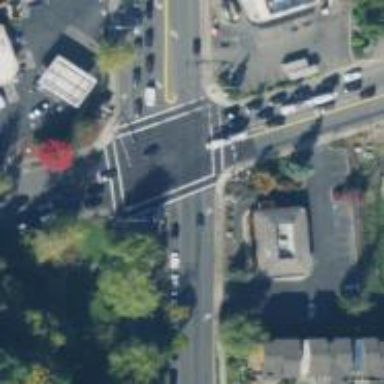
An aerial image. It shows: Crossing road.